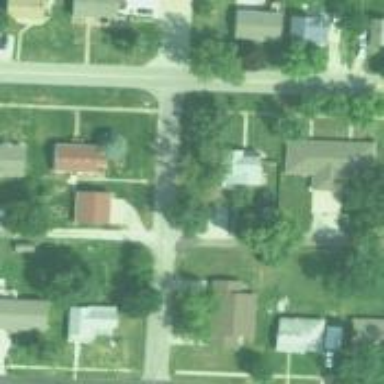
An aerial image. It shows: Alley classified as service road.